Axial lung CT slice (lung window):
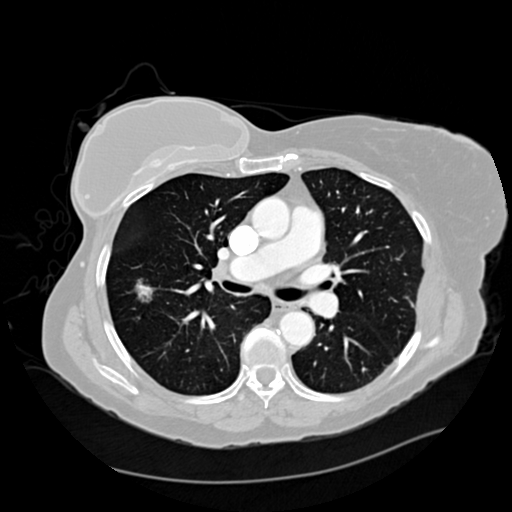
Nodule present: yes
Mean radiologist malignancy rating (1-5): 4